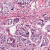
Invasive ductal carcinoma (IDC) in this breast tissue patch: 1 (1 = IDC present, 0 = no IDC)